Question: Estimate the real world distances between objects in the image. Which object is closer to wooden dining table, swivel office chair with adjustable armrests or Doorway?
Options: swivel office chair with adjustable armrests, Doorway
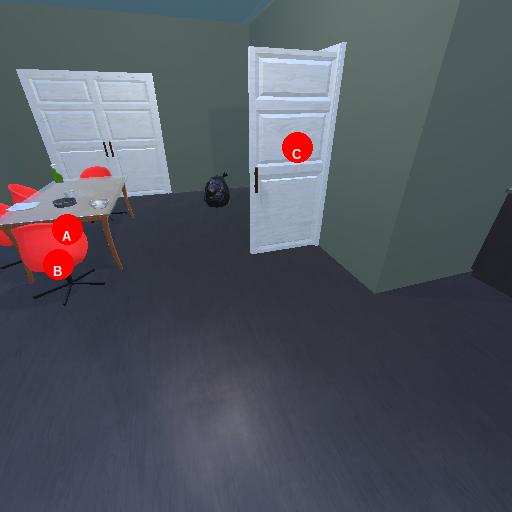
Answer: swivel office chair with adjustable armrests